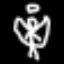
Label: angel